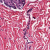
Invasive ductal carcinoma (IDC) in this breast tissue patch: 0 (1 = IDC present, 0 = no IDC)